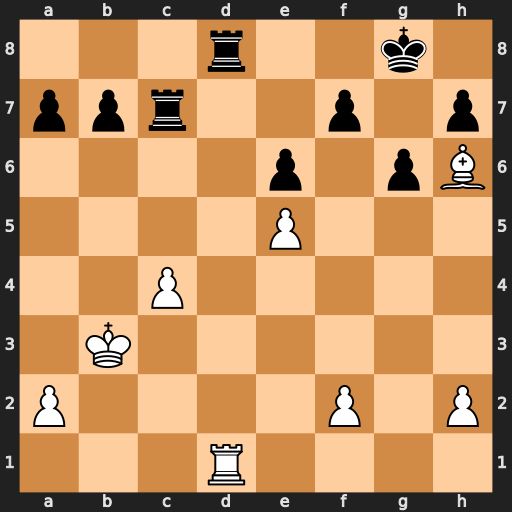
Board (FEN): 3r2k1/ppr2p1p/4p1pB/4P3/2P5/1K6/P4P1P/3R4
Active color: w
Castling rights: -
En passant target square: -
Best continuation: Rxd8#